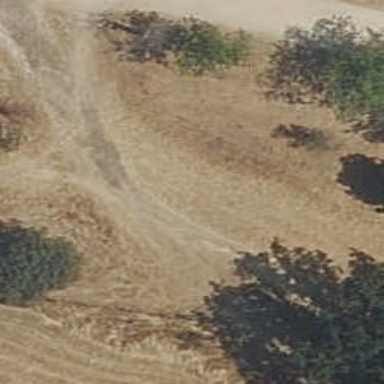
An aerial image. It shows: Dirt path.